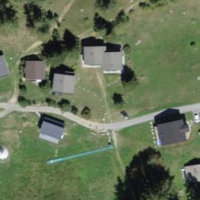
EUNIS habitat code: 55
Species observed at this site:
Prunella vulgaris
Macroglossum stellatarum